Interaction volume radius: 5 \u00c5
Interaction volume height: 35 \u00c5
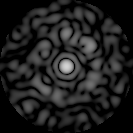
Disorder parameter: 0.744